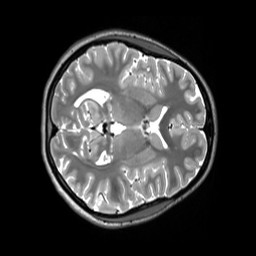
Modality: T2w
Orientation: axial
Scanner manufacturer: siemens
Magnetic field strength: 3 T
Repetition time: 3.2 s
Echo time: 0.406 s